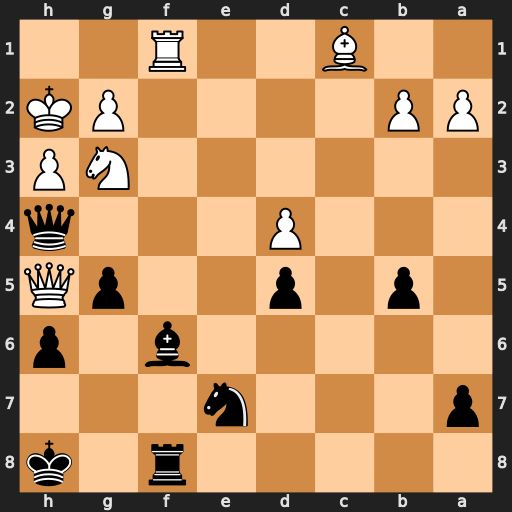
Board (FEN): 5r1k/p3n3/5b1p/1p1p2pQ/3P3q/6NP/PP4PK/2B2R2
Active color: b
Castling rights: -
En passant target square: -
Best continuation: Qxh5 Nxh5 Be5+ dxe5 Rxf1